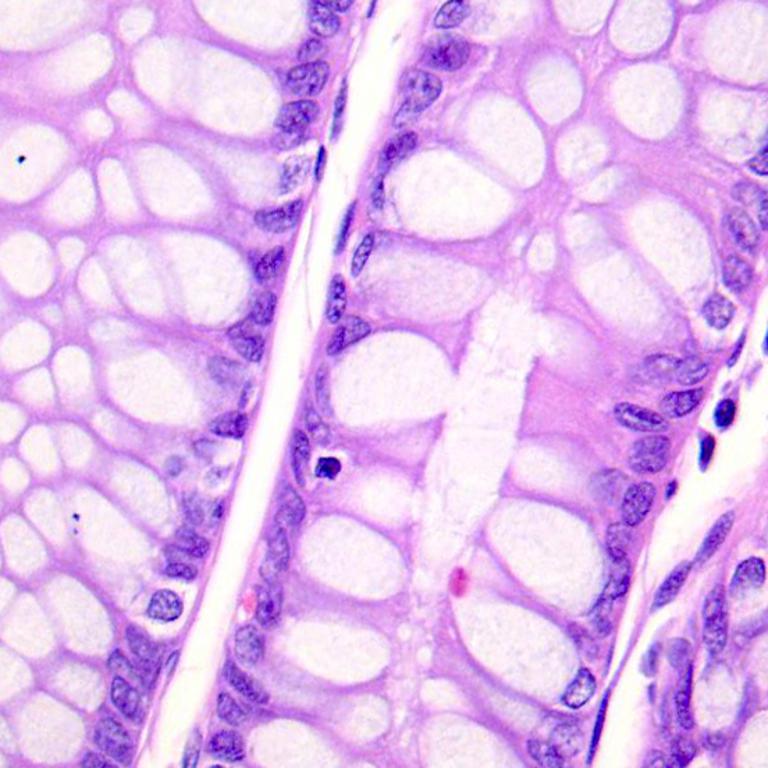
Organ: colon
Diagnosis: benign